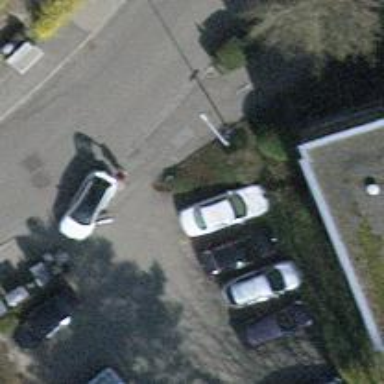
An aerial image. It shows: Road serving as parking aisle.